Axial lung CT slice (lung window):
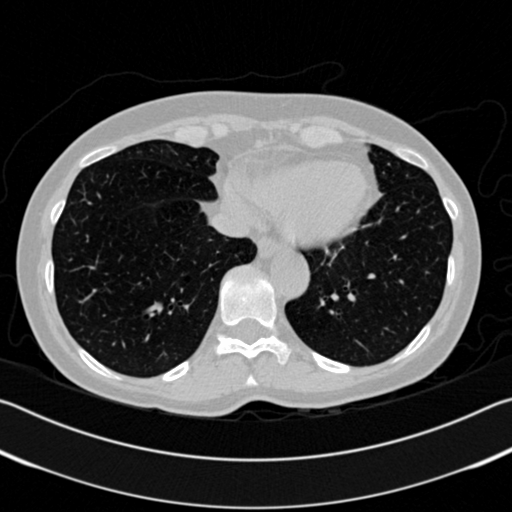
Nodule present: no